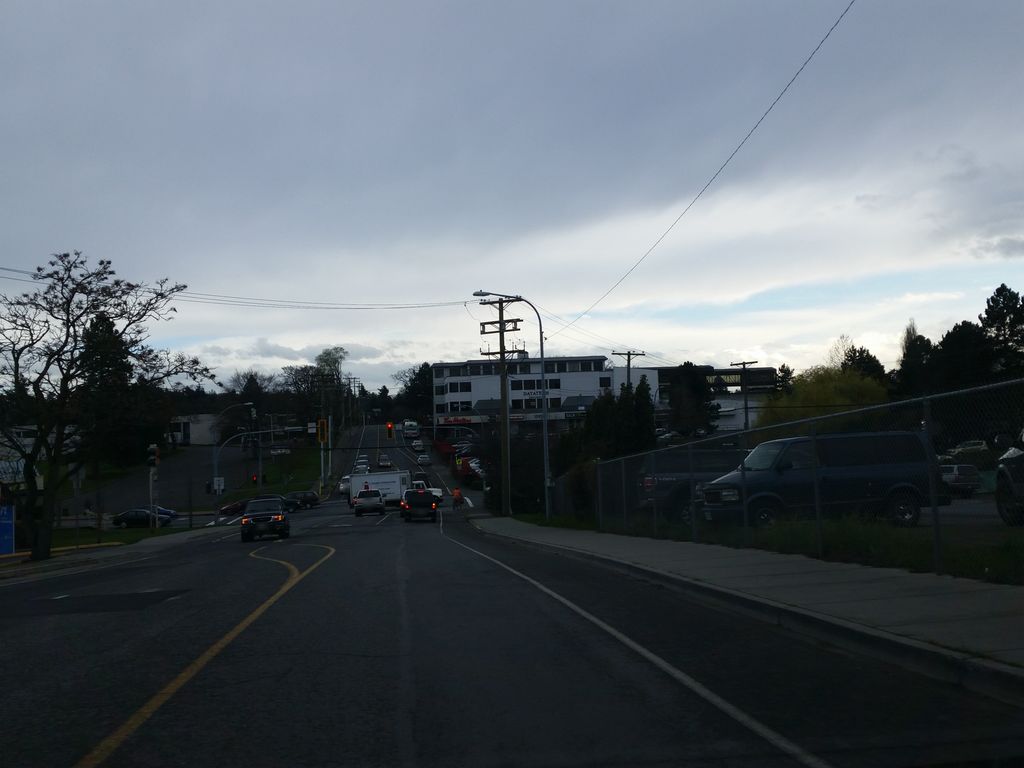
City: victoria